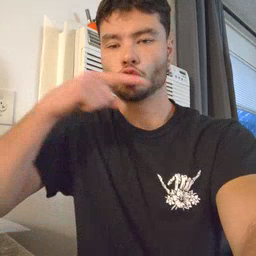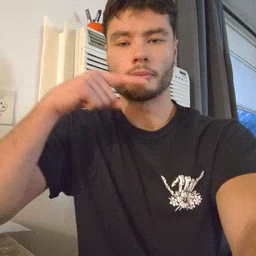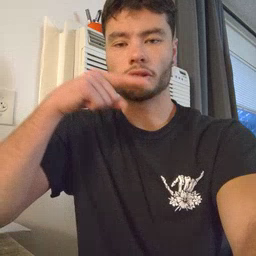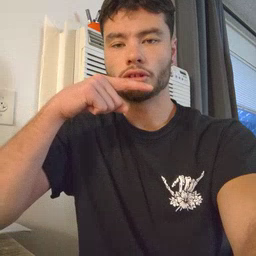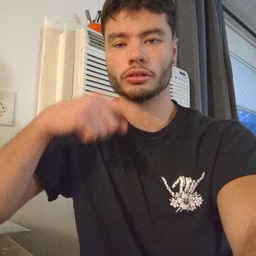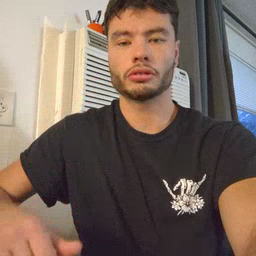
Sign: toothbrush